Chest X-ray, AP view. Patient: 86 years old, sex M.
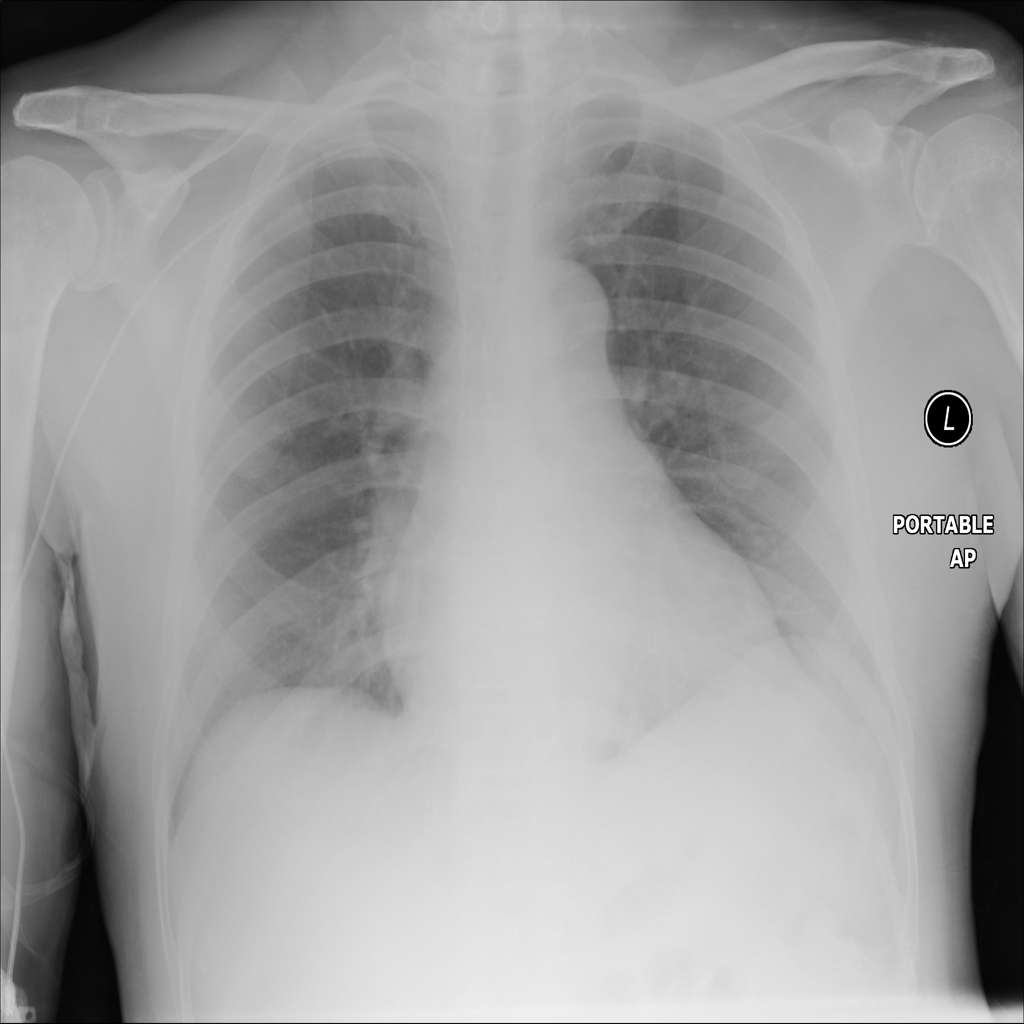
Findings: Atelectasis